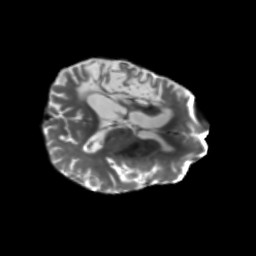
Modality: T2w
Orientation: axial
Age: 54
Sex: male
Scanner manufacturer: siemens
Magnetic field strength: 3 T
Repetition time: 5.25 s
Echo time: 0.08 s